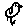
Label: bird